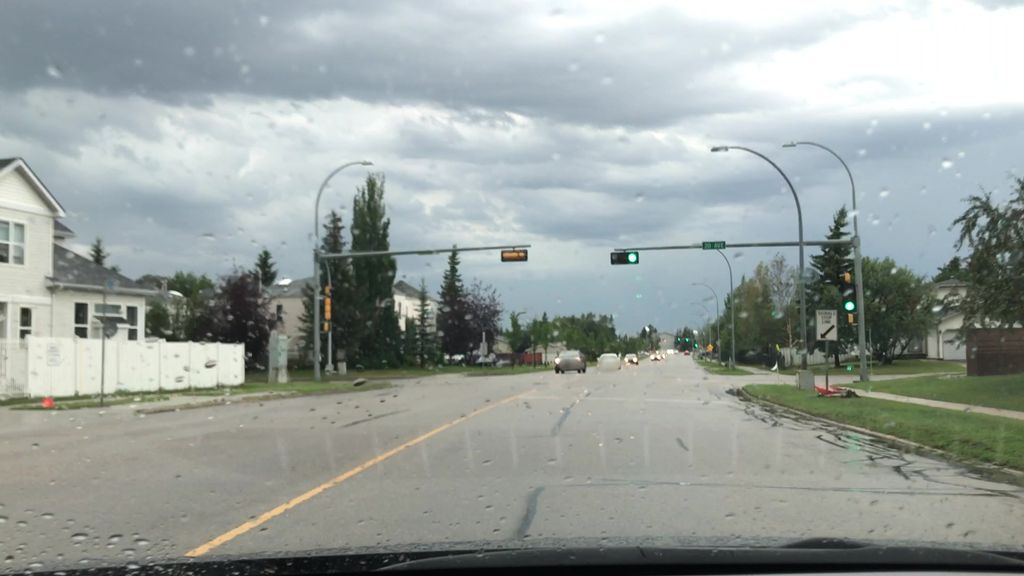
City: edmonton